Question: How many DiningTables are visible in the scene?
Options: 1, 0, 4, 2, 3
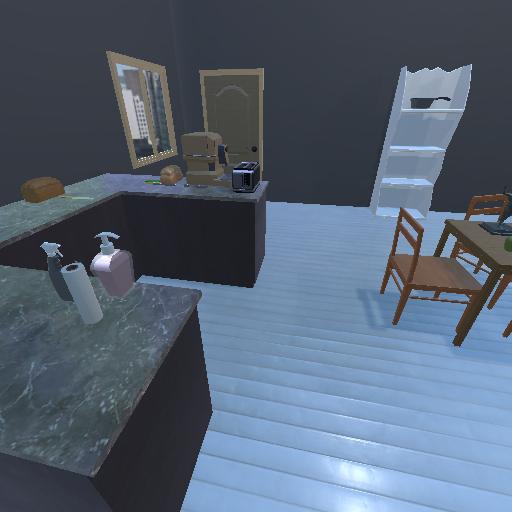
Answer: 1